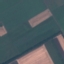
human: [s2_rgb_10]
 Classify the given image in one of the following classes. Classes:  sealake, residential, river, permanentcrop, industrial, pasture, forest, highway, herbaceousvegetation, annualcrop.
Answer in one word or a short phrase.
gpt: AnnualCrop